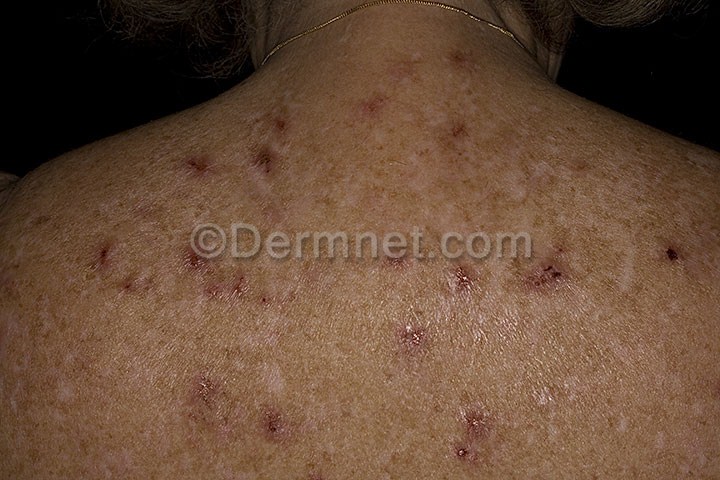
Disease: Eczema Photos